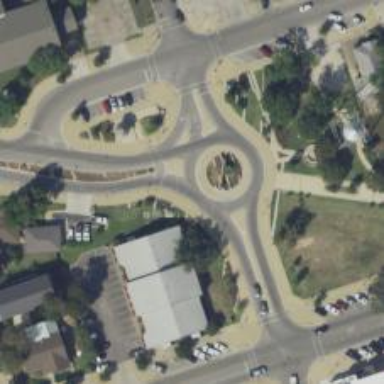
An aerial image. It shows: Tertiary road with asphalt surface leading to roundabout junction.